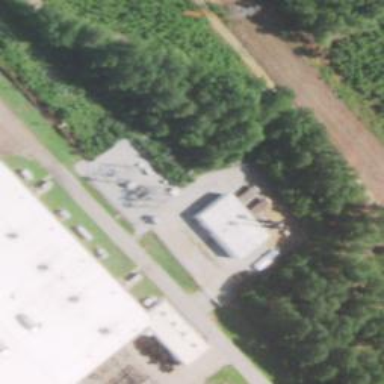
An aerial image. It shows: Generator is pictured.